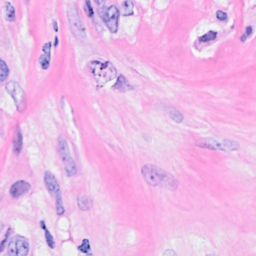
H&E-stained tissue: Breast